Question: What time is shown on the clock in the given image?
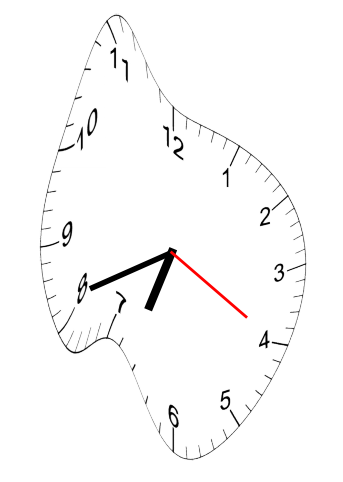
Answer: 06:41:20